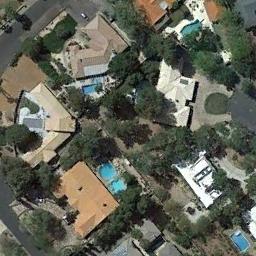
Label: residential